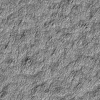
Atmospheric dust classification: not_dusty